Question:
I am trying to create a report but I am not able to see any datasets that are not in the root folder of the project. However I want the datasets to sit somewhere deeper and not make a huge pile of files in the root folder. With the green color I marked visible dataset(which is in a root folder) while the red one is the one which is invisible. Now I try to chose a dataset for Report1.rdlc, but all I see are the datasets from the root folder and not the ones that are in the same folder as the report is. Moreover when trying to create a dataset, it puts it in the root folder without asking and once i drag it into other place (NewFolder1), it becomes invisible. How do I solve this?
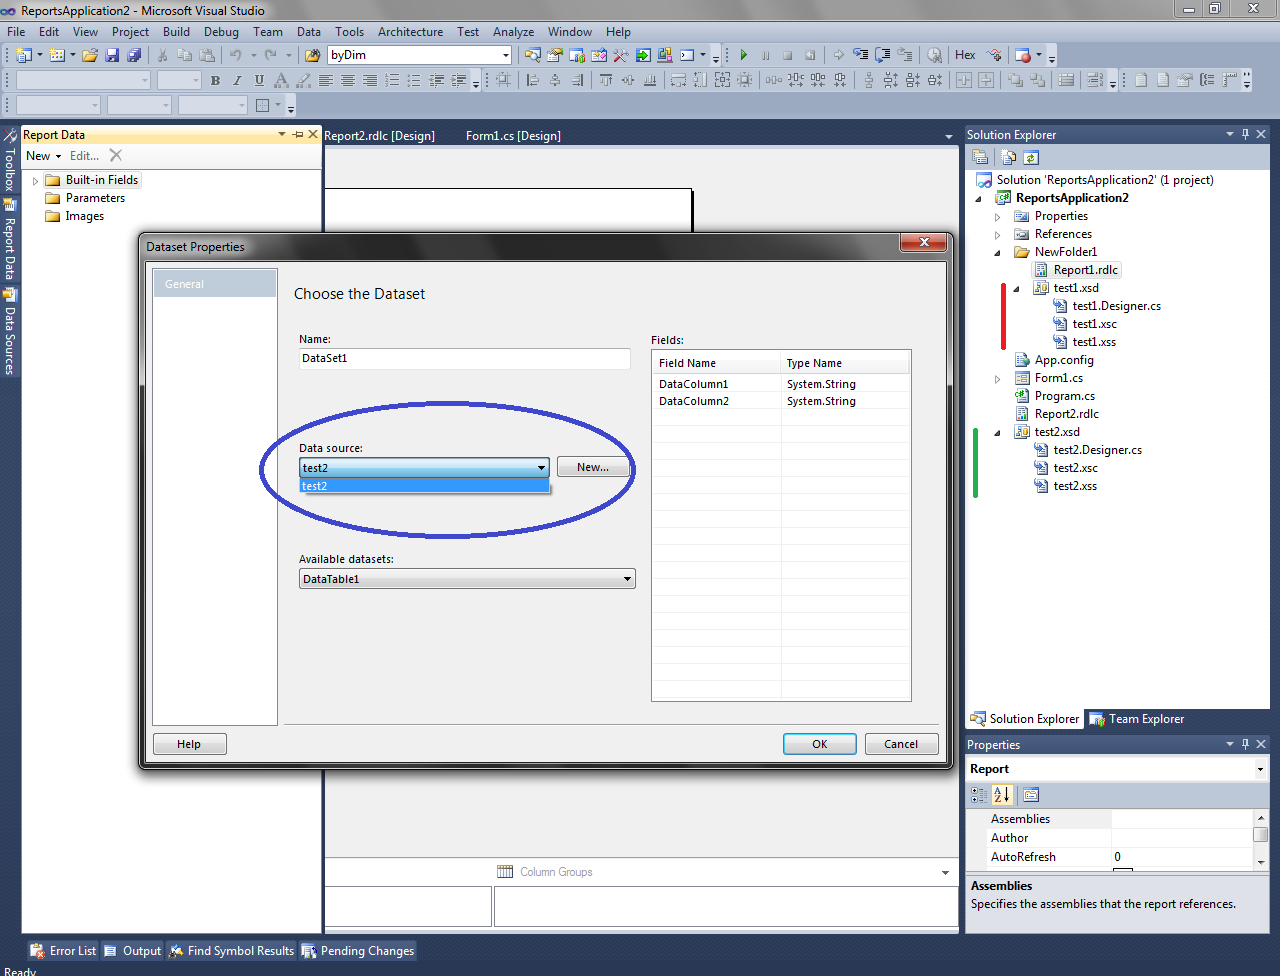
Answer: After huge amount of time wasted I found the solution - it is actually a bug in VS 2010 and was fixed in VS 2010 SP1, thus installing it would solve this problem.